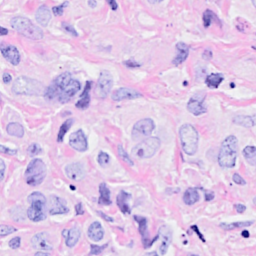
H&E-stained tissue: Breast